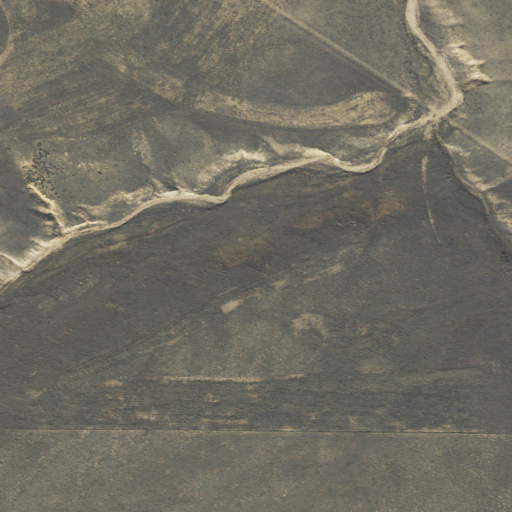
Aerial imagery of valley in Montana named Slab Gulch containing grassland and shrub